Question: I've found on the internet that Papertrail lets you <URL>.
That's a great deal for me because I have lots of logs on my node.js app and adding more color helps me to understand what's going on when there's a lot of people hitting the service.
So I read a little about <URL>
'''
printf \x1b[31mHello\n\x1b[0m
'''
Unfortunately when I try the same thing on my node.js app the output in papertrail is not what I'm looking for:

My code in the node.js app is this:
'''
logger.debug('GET /app/config');
'''
<URL>
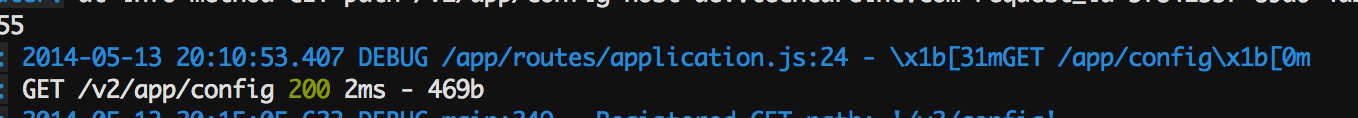
Answer: I ended up using the following since I was already using nlogger:
'''
logger.trace("SOMETHING HERE")
logger.info("SOMETHING HERE IN ANOTHER COLOR")
'''